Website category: auto
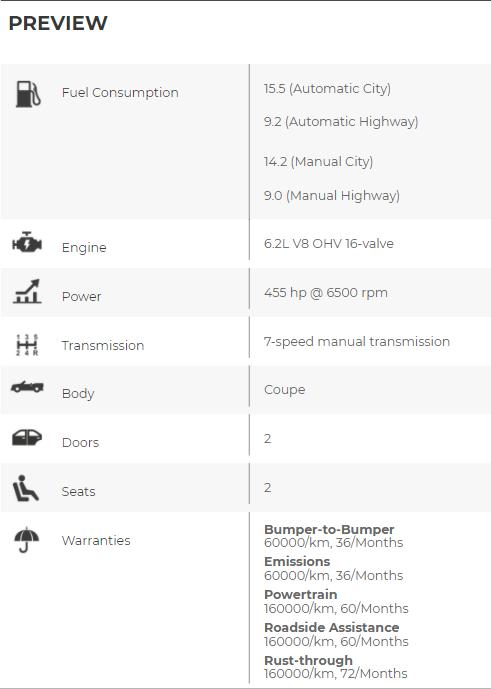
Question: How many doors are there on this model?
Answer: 2

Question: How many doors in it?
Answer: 2

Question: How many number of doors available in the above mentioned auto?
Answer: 2

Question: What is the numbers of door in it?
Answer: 2

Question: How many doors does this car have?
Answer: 2

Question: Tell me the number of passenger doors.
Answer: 2

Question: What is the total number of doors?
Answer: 2

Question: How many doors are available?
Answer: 2

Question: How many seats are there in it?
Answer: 2

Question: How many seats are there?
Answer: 2

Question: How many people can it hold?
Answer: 2

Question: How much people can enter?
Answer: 2

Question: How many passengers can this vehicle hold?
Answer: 2

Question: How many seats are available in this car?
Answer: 2

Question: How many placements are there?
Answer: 2

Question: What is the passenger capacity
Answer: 2

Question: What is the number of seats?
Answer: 2

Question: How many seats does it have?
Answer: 2

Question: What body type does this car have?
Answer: Coupe

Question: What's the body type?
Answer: Coupe

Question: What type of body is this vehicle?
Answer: Coupe

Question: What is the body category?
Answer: Coupe

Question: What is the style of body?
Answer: Coupe

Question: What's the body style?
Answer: Coupe

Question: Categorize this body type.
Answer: Coupe

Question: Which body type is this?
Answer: Coupe

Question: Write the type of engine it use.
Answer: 6.2L V8 OHV 16-valve

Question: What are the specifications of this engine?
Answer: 6.2L V8 OHV 16-valve

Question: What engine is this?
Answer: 6.2L V8 OHV 16-valve

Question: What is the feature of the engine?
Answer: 6.2L V8 OHV 16-valve

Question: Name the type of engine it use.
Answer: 6.2L V8 OHV 16-valve

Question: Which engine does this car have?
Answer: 6.2L V8 OHV 16-valve

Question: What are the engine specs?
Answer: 6.2L V8 OHV 16-valve

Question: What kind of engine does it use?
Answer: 6.2L V8 OHV 16-valve

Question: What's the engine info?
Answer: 6.2L V8 OHV 16-valve

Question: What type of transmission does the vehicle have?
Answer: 7-speed manual transmission

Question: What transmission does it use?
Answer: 7-speed manual transmission

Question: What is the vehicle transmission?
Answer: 7-speed manual transmission

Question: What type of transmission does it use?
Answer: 7-speed manual transmission

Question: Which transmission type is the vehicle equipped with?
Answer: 7-speed manual transmission

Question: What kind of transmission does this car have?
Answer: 7-speed manual transmission

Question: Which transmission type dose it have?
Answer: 7-speed manual transmission

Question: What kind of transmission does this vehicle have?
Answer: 7-speed manual transmission

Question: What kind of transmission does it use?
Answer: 7-speed manual transmission

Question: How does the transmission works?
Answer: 7-speed manual transmission

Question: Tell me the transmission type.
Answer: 7-speed manual transmission

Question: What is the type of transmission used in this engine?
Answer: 7-speed manual transmission

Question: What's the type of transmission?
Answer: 7-speed manual transmission

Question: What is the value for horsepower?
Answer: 455 hp @ 6500 rpm

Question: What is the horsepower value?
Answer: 455 hp @ 6500 rpm

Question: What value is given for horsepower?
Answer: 455 hp @ 6500 rpm

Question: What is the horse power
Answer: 455 hp @ 6500 rpm

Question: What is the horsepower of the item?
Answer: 455 hp @ 6500 rpm

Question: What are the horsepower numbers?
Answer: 455 hp @ 6500 rpm

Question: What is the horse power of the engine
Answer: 455 hp @ 6500 rpm

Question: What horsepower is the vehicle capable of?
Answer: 455 hp @ 6500 rpm

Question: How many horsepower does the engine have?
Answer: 455 hp @ 6500 rpm

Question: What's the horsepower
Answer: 455 hp @ 6500 rpm

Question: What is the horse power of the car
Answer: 455 hp @ 6500 rpm

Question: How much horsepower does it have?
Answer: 455 hp @ 6500 rpm

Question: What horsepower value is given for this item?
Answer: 455 hp @ 6500 rpm

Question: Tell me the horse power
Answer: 455 hp @ 6500 rpm

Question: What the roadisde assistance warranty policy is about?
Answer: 160000/km, 60/Months

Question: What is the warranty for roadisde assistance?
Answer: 160000/km, 60/Months